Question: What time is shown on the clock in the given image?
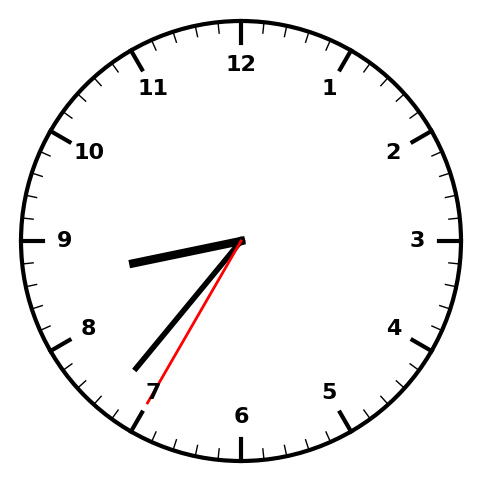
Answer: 08:36:35